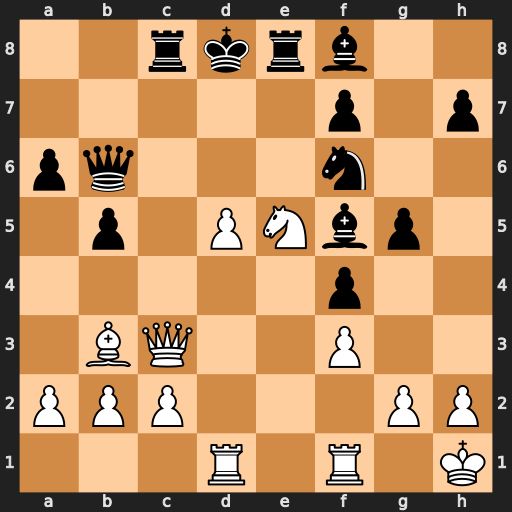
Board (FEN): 2rkrb2/5p1p/pq3n2/1p1PNbp1/5p2/1BQ2P2/PPP3PP/3R1R1K
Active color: w
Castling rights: -
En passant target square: -
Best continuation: Nc6+ Kd7 Qxf6